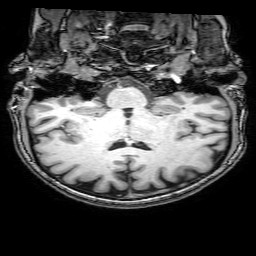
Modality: T1w
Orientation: sagittal
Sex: female
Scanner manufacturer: philips
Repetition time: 0.008109 s
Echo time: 0.00371 s